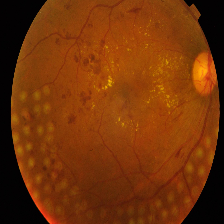
Diabetic retinopathy grade: Proliferative DR